Field crop: maize
Growth stage: 2
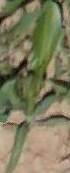
Species: maize